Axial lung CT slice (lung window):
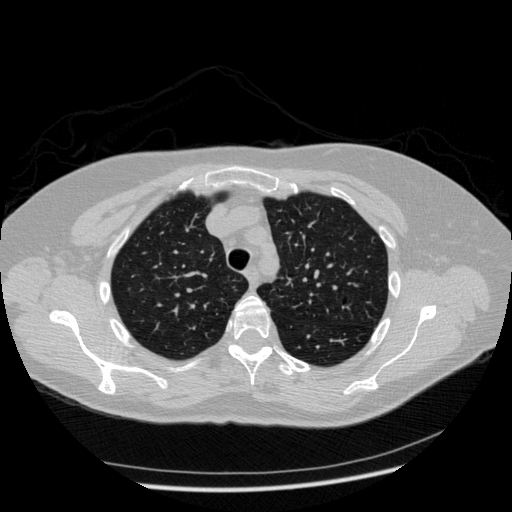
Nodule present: no